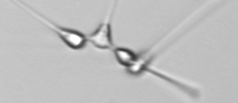
Label: Asterionellopsis_glacialis